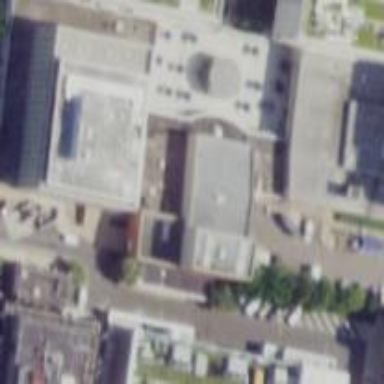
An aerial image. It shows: University building which includes theatre.